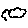
Label: cloud